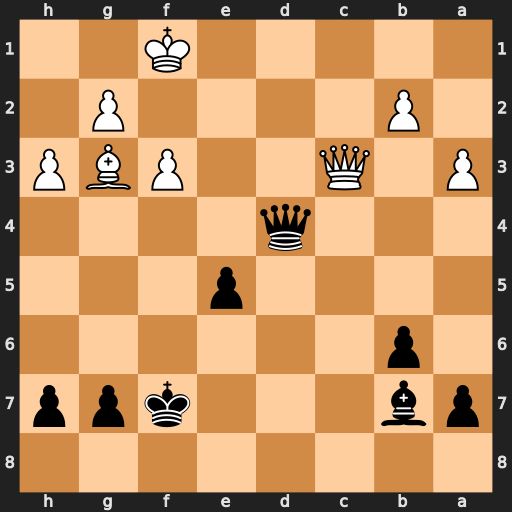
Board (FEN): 8/pb3kpp/1p6/4p3/3q4/P1Q2PBP/1P4P1/5K2
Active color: b
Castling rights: -
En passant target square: -
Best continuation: Ba6+ Ke1 Qg1+ Kd2 Qxg2+